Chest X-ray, AP view. Patient: 50 years old, sex F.
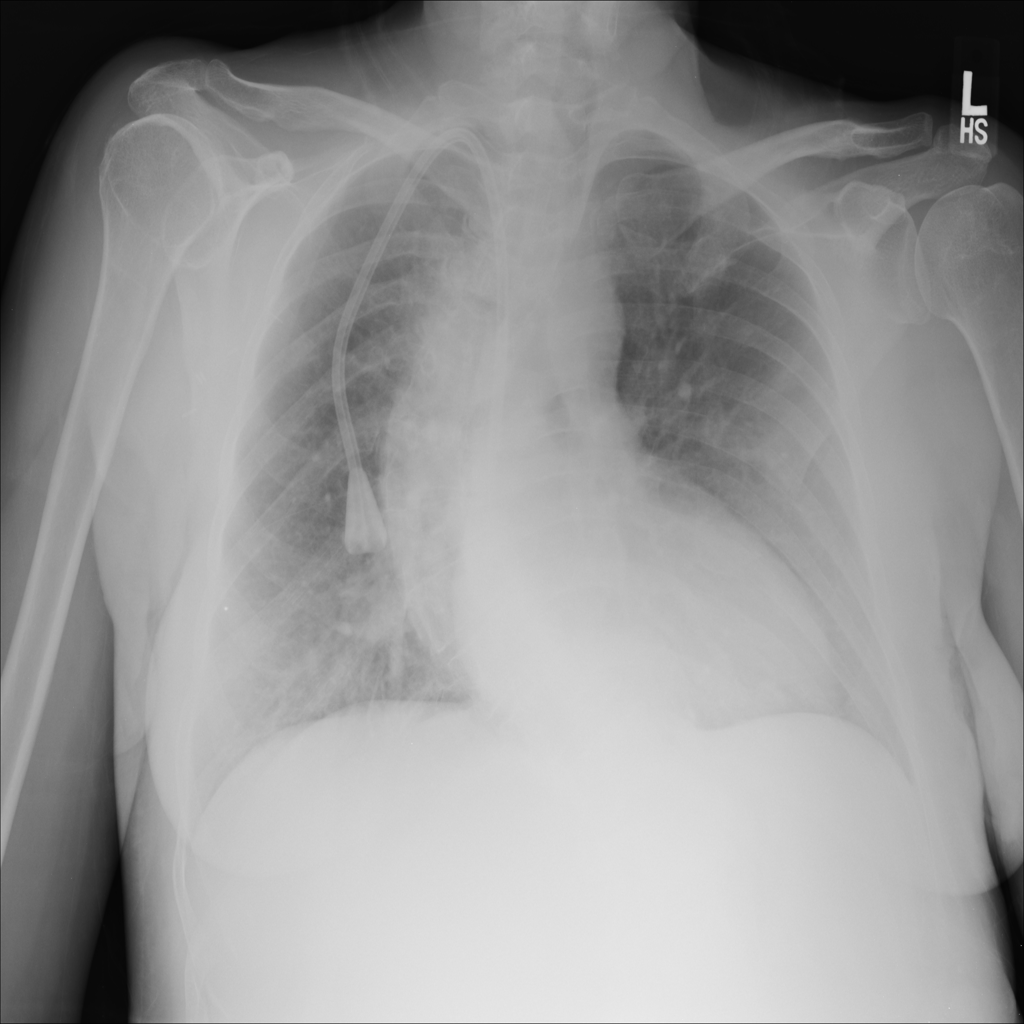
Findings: Atelectasis